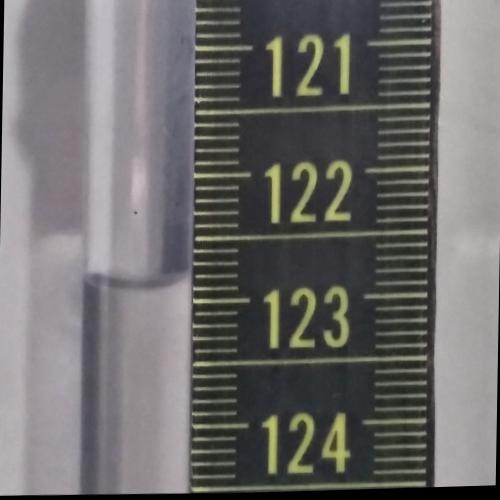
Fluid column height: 122.8 cm